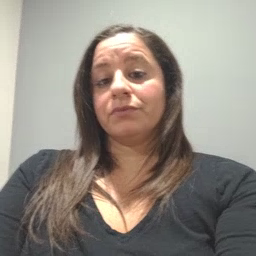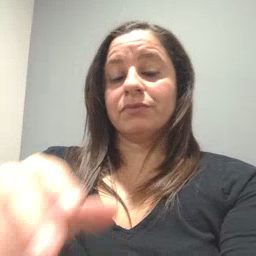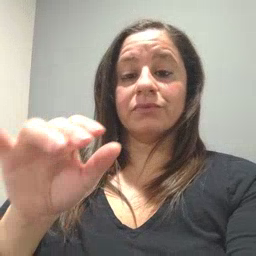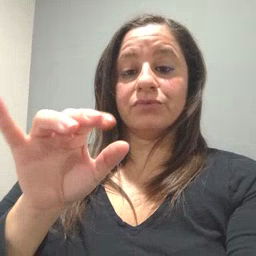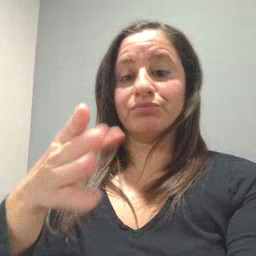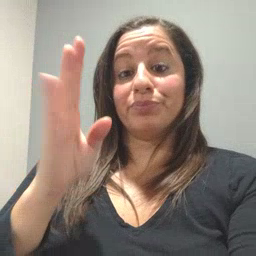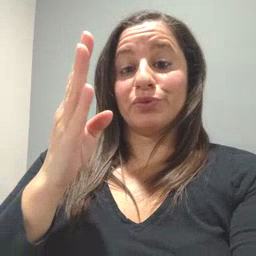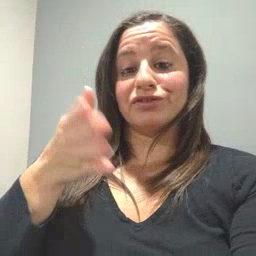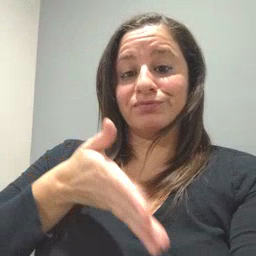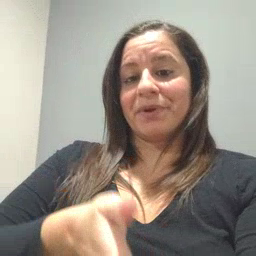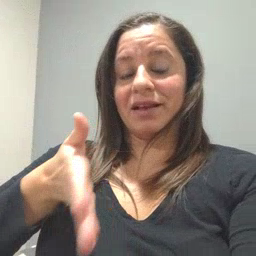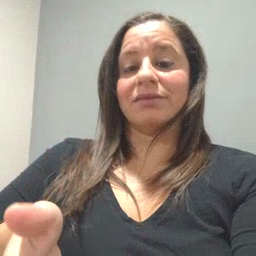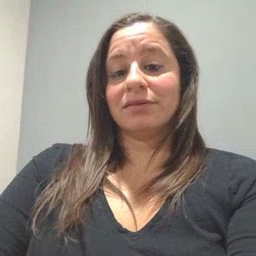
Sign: jeans